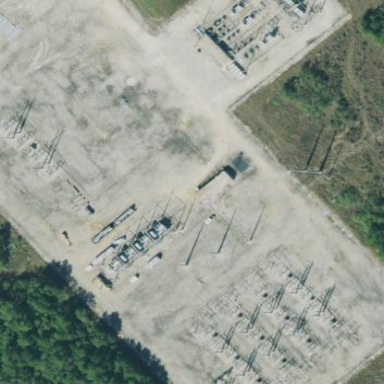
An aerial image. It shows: Outdoor power substation enclosed by fence. The substation operates at the transmission level.